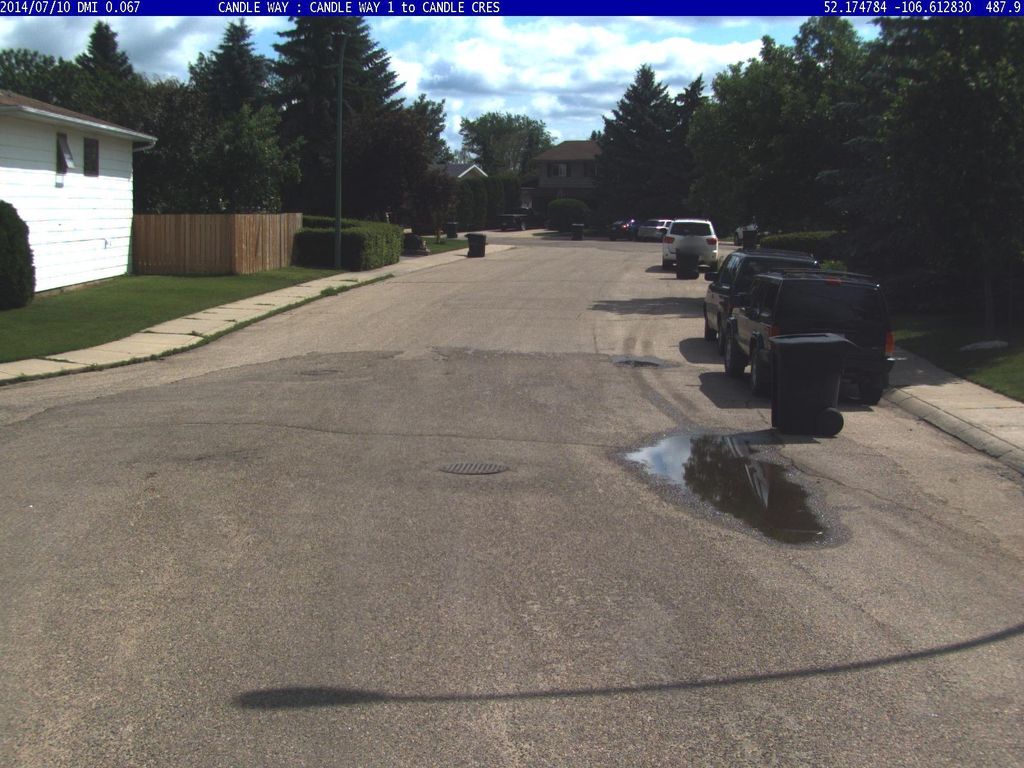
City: saskatoon